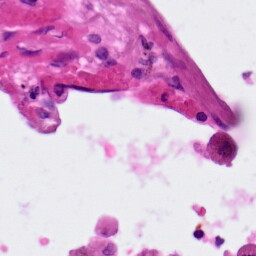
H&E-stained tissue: Lung